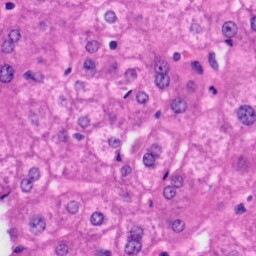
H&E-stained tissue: Liver